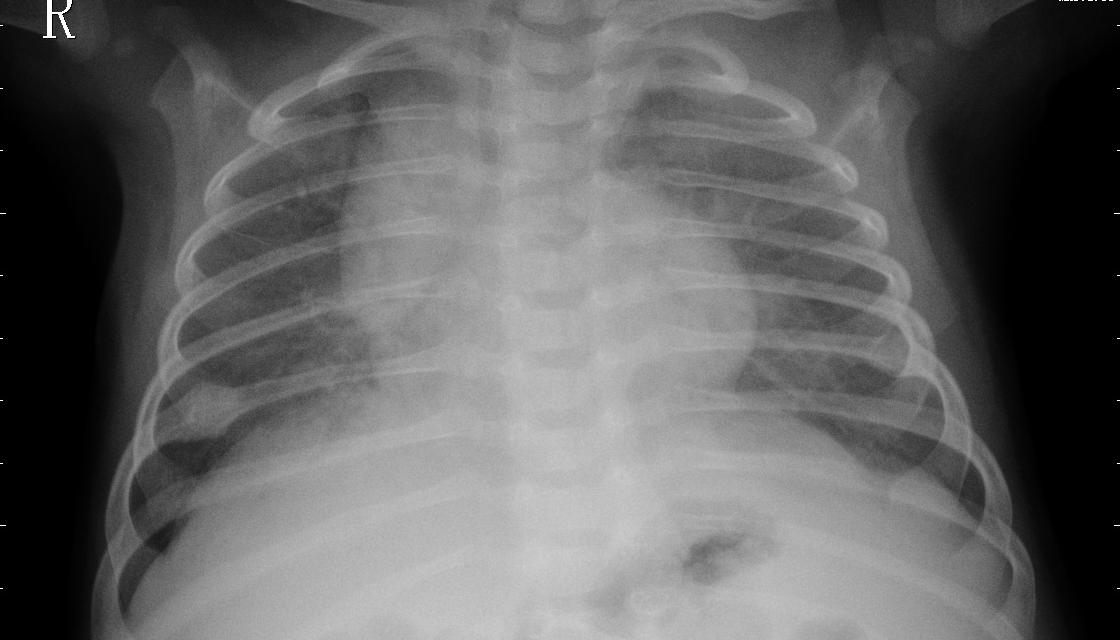
Diagnosis: PNEUMONIA